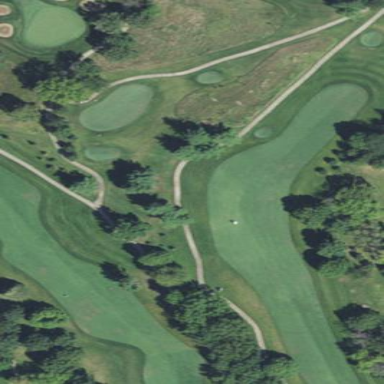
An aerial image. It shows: Golf fairway surrounded by grass.